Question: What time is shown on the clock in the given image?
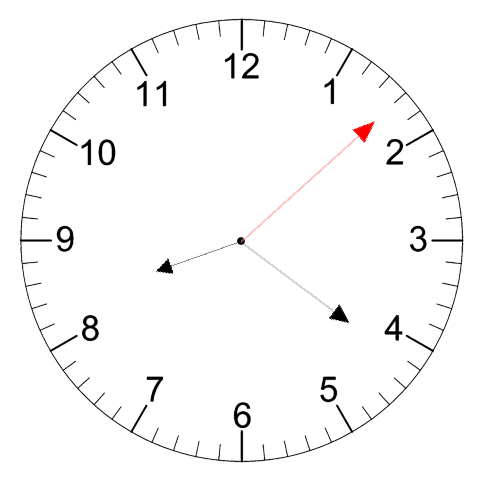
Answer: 08:21:08